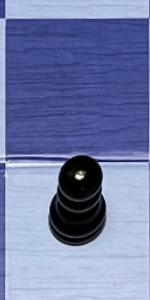
Label: Pawn_Black